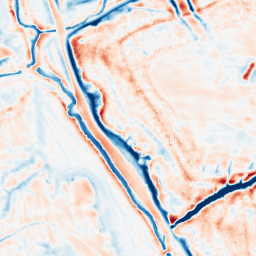
Category: edge_preserving
Decomposition family: bilateral
Decomposition parameters: d: 21
sigma_color: 75
sigma_space: 25
Upsampling method: linear_exact
Upsampling parameters: scale: 4
Upsampling scale: 4